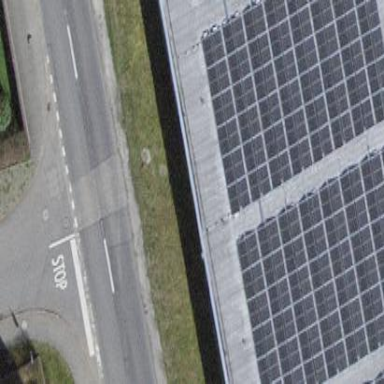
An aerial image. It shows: Solar photovoltaic panel generator.